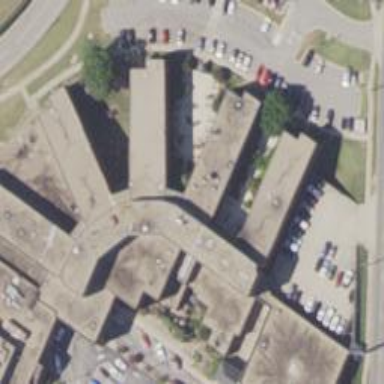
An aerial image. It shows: Hospital providing healthcare services.